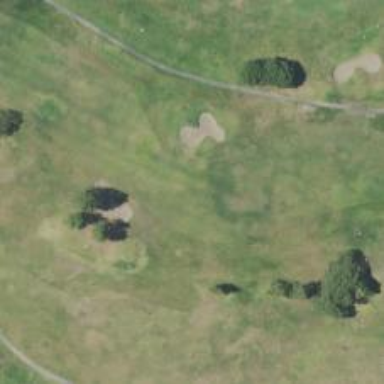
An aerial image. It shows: Golf hole.